Question: I have a map with 5 markers with 4 of them being in Jacksonville, FL and 1 in West Palm Beach, FL. I want the 4 markers to be clustered in the initialized zoom level. When zoomed in to level 15 in Jacksonville, I want the cluster to show the 4 markers separately.

So far, this code hasn't worked for me:
'''
echo "
jQuery(document).ready(function($) {
var florida = new google.maps.LatLng(28.<PHONE>,-81.36875);
var mapOptions = {
zoom: 6,
center: florida
}
var map = new google.maps.Map(document.getElementById('location_map_0'), mapOptions);
var marker_icon_for_sale = '".get_stylesheet_directory_uri()."/images/house-marker-for-sale.png';
var marker_icon_sold = '".get_stylesheet_directory_uri()."/images/house-marker-sold.png';
var marker_icon_hq = '".get_stylesheet_directory_uri()."/images/star-icon.png';
var infowindow;
var markers = [];
var geocoder = new google.maps.Geocoder();
";
$args = array(
'post_type' => 'project',
);
$query = new WP_Query( $args );
while($query->have_posts()) : $query->the_post();
if (has_post_thumbnail($post->ID)) {
$thumbnail_id = get_post_thumbnail_id($post->ID);
$thumbnail_object = get_post($thumbnail_id);
}
echo "
geocoder.geocode( { 'address': '".urlencode(get_the_title())."'}, function(results, status) {
if (status == google.maps.GeocoderStatus.OK) {
var marker = new google.maps.Marker({
map: map,
position: results[0].geometry.location,
title: '".get_the_title()."',
draggable: false,
icon: ".(get_post_meta($post->ID, 'hq') ? "marker_icon_hq" : (get_post_meta($post->ID, 'sold') ? "marker_icon_sold" : "marker_icon_for_sale"))."
});
google.maps.event.addListener(marker, 'click', function() {
if (infowindow) infowindow.close();
infowindow = new google.maps.InfoWindow({
content: '".(has_post_thumbnail($post->ID) ? "<img width="100" height="100" src="".$thumbnail_object->guid."" style="float: left;">" : "")."<div style="width: 125px; padding: 5px; float: right;"><b>Status:</b> ".(get_post_meta($post->ID, 'sold') ? 'Sold' : 'For Sale')."<br> ".get_the_title()."<br><a href="".get_permalink()."">Project Info</a></div>'
});
infowindow.open(map, marker);
});
markers.push(marker);
}
});
";
endwhile;
echo "
var mcOptions = {gridSize: 20, maxZoom: 15};
var mc = new MarkerClusterer(map, markers, mcOptions);
});
";
'''
When I check the debugger, I get no errors or warnings. Why is this code not working?
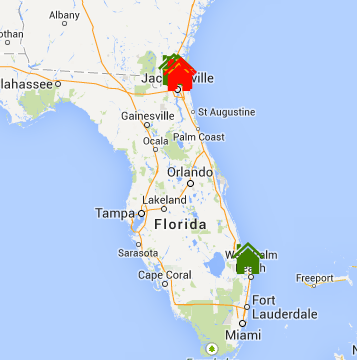
Answer: The geocoder is asynchronous. When you load the markers array into the MarkerCluster, it is empty, none of the geocoding results have come back. I suggest you initialize the MarkerCluster before the geocode calls, then add each marker to the clusterer when the callback function runs.